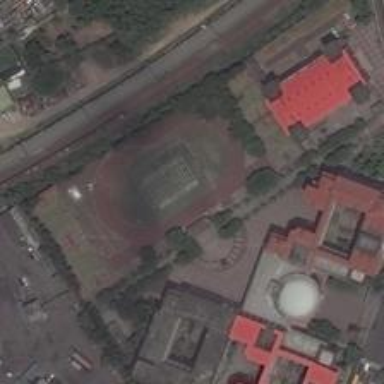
The exercise yard situates in a rectangular place while main buildings stand aside .